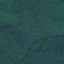
Land use / land cover: Forest